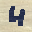
Label: 4